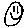
Label: smiley face